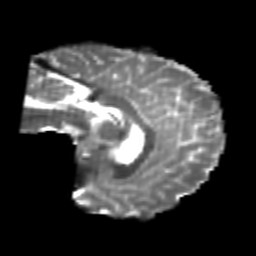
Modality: T2w
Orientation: sagittal
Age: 20
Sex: male
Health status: healthy
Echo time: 0.074 s